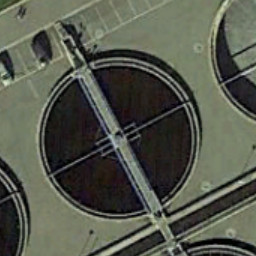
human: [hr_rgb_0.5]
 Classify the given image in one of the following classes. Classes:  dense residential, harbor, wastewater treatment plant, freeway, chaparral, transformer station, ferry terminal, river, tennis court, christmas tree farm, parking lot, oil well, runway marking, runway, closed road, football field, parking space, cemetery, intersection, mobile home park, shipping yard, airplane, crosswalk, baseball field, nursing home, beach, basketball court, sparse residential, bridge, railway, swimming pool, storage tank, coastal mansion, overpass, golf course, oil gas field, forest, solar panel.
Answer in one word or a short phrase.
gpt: wastewater treatment plant